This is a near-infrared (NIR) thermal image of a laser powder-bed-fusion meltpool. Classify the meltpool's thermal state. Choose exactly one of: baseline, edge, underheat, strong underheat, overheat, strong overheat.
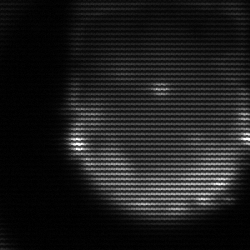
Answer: edge